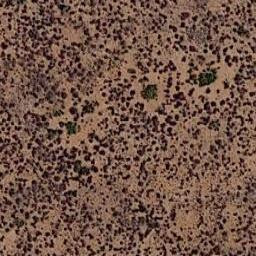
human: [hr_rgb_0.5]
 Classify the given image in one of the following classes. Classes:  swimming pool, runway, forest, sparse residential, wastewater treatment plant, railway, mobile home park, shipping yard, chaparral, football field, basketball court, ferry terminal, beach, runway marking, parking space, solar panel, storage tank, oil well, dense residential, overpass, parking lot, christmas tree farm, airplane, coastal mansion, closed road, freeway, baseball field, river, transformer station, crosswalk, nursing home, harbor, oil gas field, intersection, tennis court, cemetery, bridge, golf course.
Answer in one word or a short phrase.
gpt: chaparral